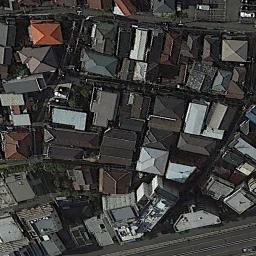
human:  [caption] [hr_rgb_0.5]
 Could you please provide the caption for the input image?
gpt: The color of the house is different .

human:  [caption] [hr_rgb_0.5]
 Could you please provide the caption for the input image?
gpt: A dense residential area has lots of houses next to each other while some roads go through the residential area .

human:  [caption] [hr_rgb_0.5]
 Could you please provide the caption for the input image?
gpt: There are many roads and neatly arranged houses and trees and many vehicles in densely populated areas .

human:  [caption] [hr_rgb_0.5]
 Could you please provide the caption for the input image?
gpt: The dense residential is next to the road .

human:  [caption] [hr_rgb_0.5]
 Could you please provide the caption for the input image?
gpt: There are buildings of different colors on a dense residential area .